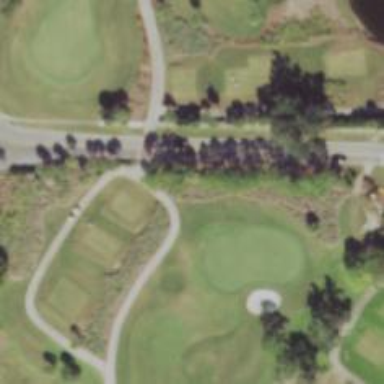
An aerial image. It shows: View of golf hole.